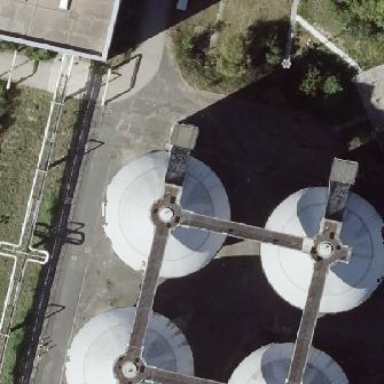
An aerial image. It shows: Storage tank building.